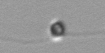
Label: flagellate